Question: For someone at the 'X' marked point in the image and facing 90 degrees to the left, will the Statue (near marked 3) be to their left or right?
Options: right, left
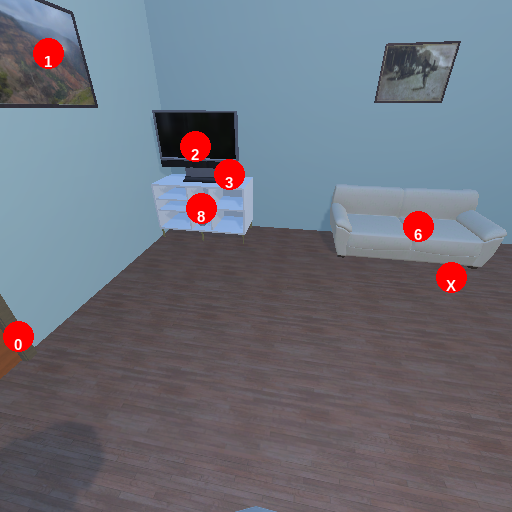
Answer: right